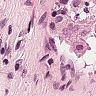
Metastatic tissue present: no